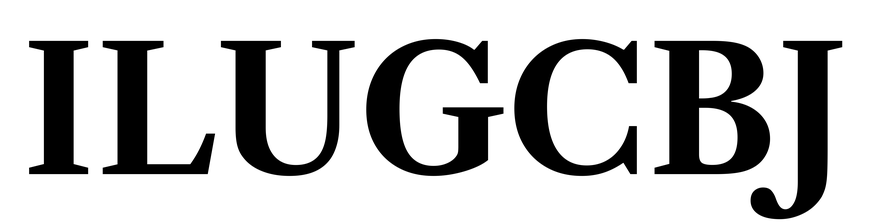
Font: LibreCaslonText_Bold